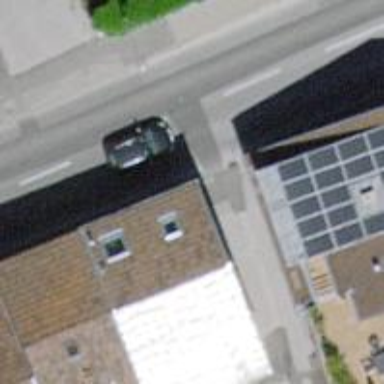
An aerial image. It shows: Sidewalk along the footway.